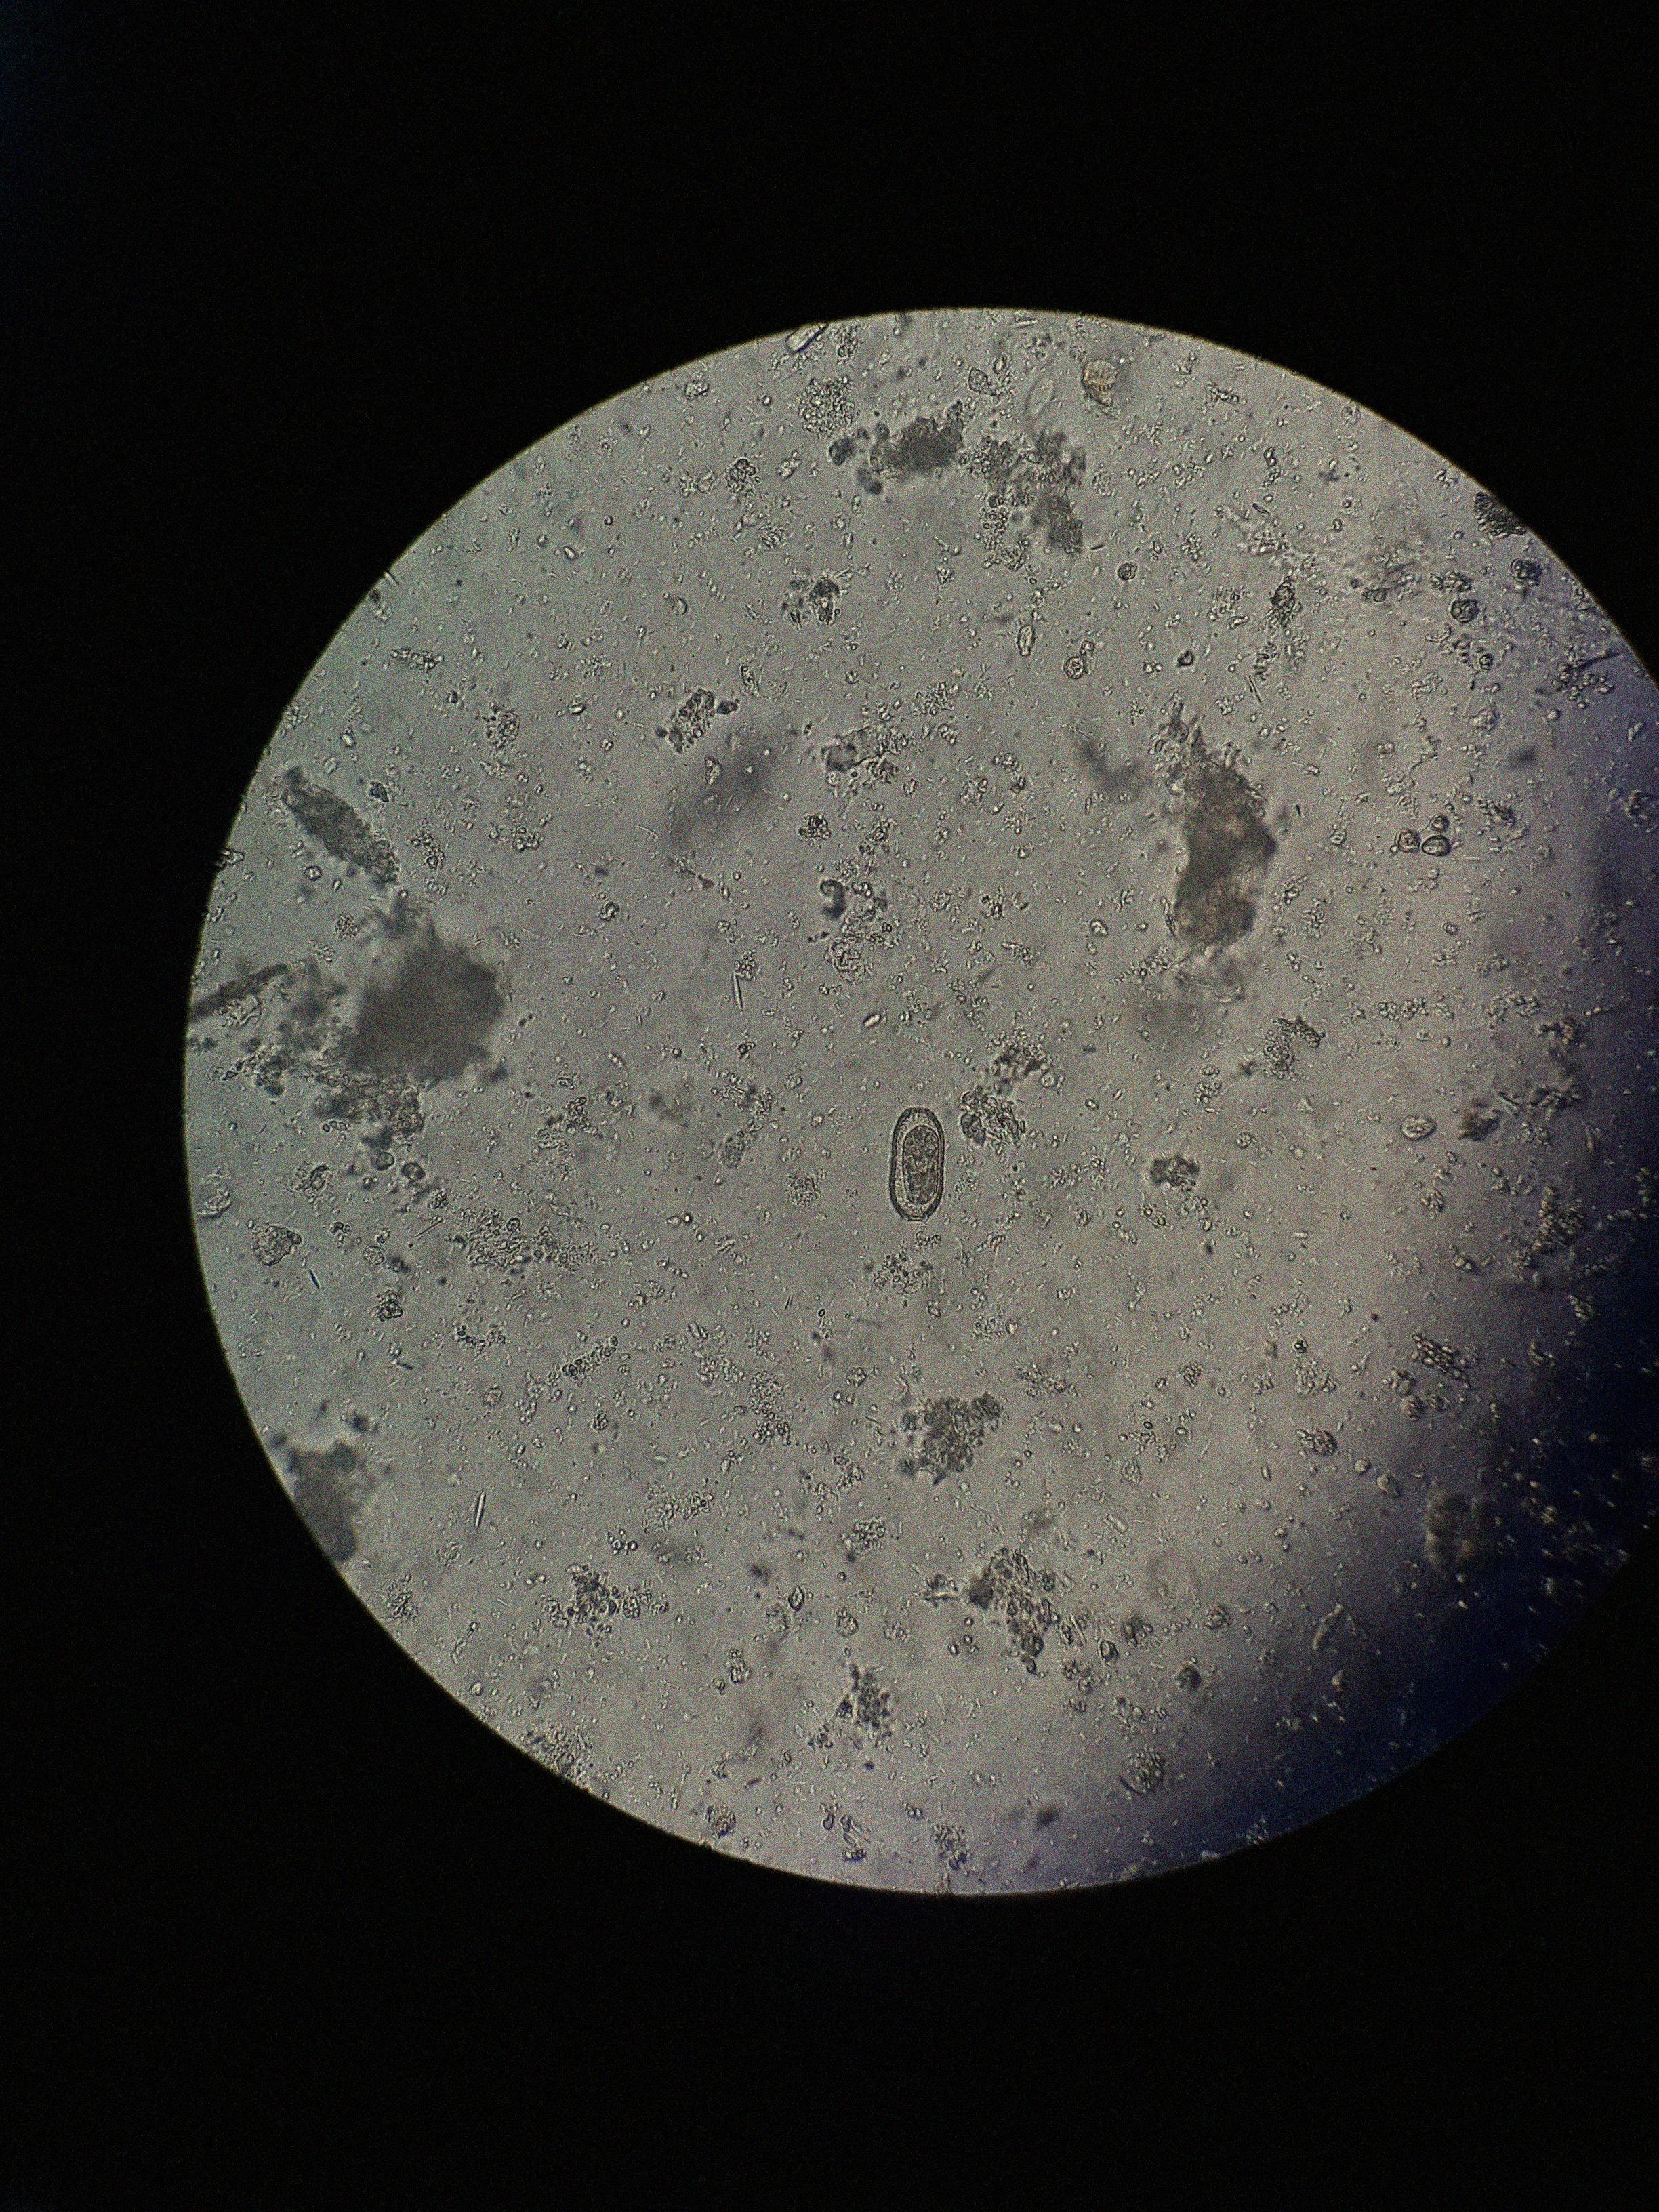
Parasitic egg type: Capillaria philippinensis